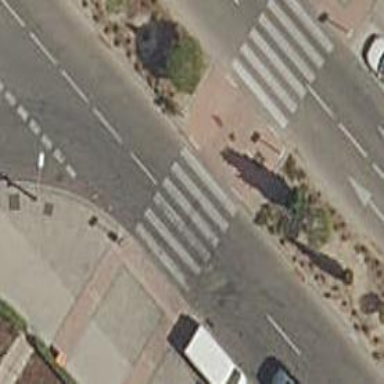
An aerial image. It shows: Uncontrolled road crossing.